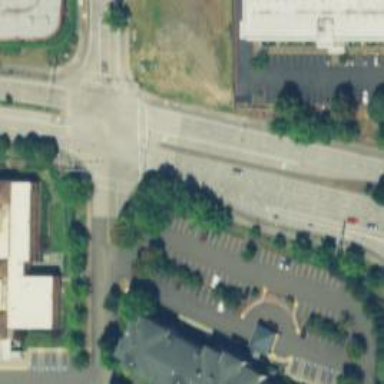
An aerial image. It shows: Crossing road.